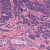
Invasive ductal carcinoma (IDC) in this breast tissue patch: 1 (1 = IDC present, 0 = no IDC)